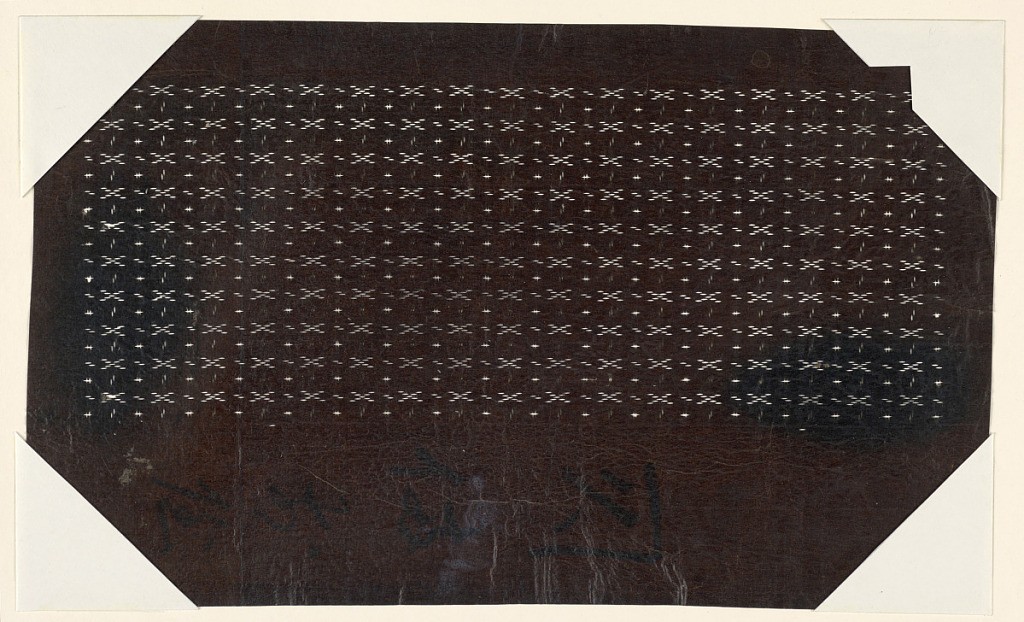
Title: X Pattern
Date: late 18th - early 19th century
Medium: Mulberry paper (kozo washi) treated with fermented persimmon tannin (kakishibu)
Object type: Katagami
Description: Crosses and carved out are thorn-like, or two star shapes overlapping divots are alternated designs to create this pattern. Written on the bottom half in black is Japanese calligraphy.